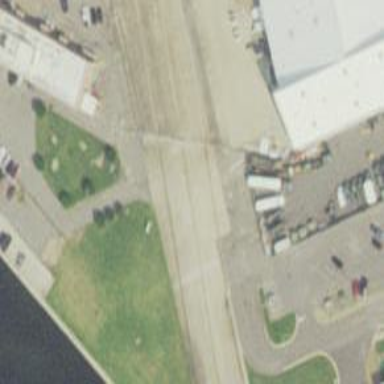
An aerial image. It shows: View of taxiway at the airport.